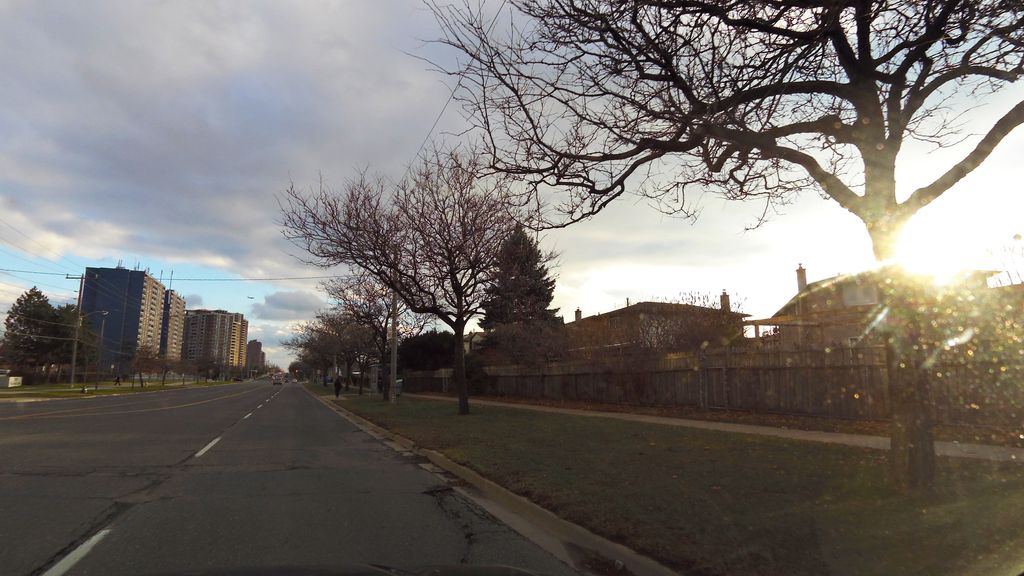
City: toronto